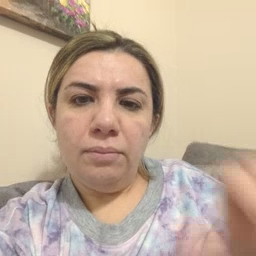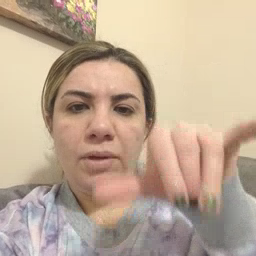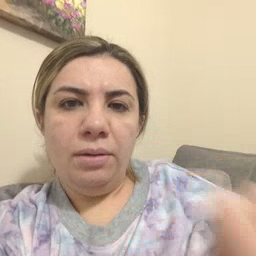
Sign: that